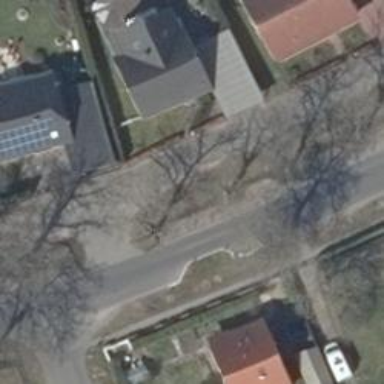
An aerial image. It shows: Traffic calming feature called choker.